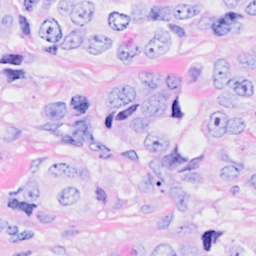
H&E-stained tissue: Breast